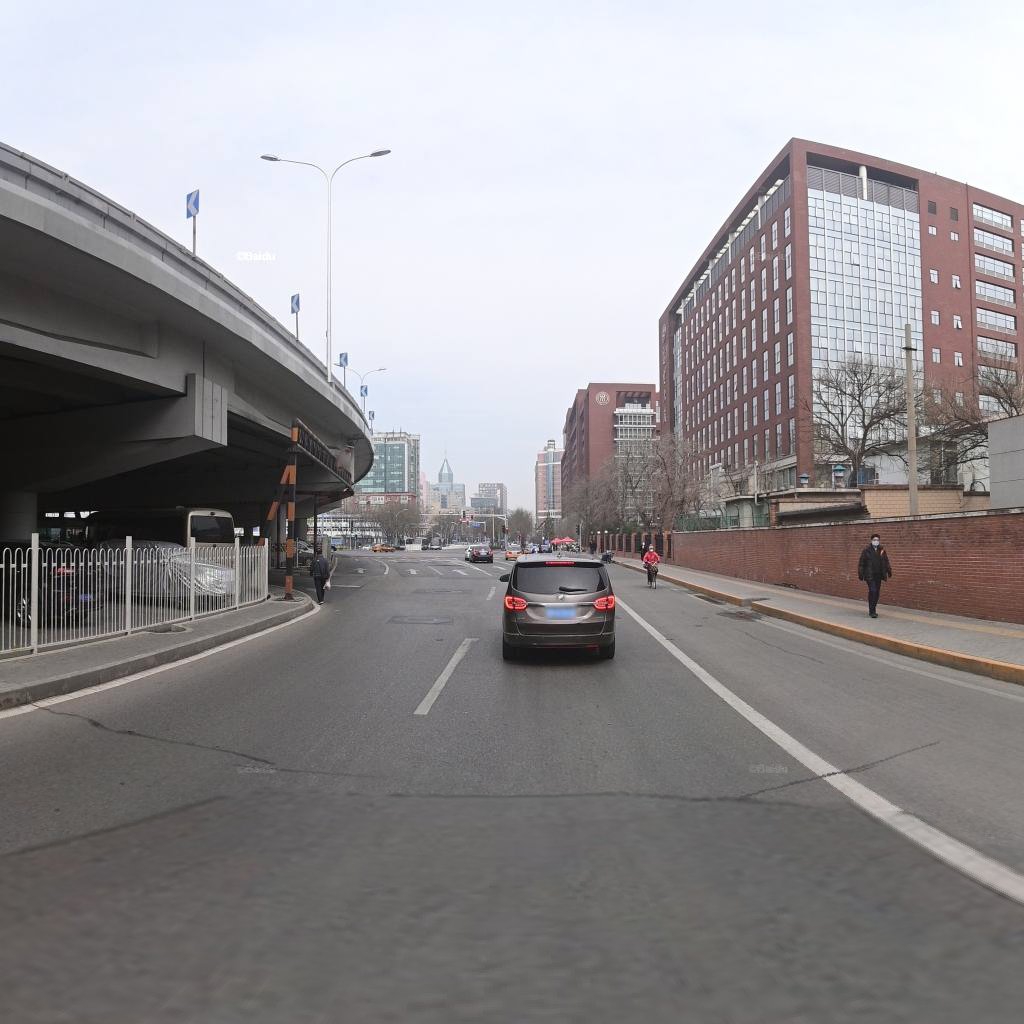
Region: Haidian
Road damage annotations: transverse patch, transverse patch, transverse patch, manhole cover, longitudinal patch